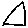
Label: triangle